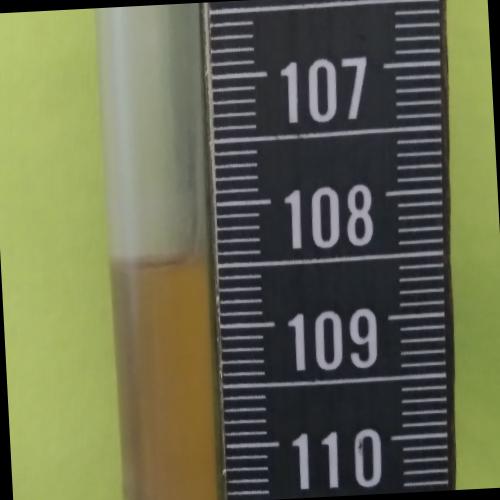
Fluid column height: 108.5 cm